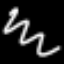
Label: squiggle